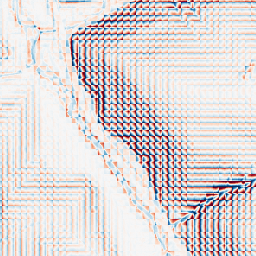
Category: wavelet
Decomposition family: wavelet_biorthogonal
Decomposition parameters: wavelet: bior1.3
level: 3
Upsampling method: bspline
Upsampling parameters: scale: 8
Upsampling scale: 8